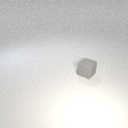
small gray rubber cube